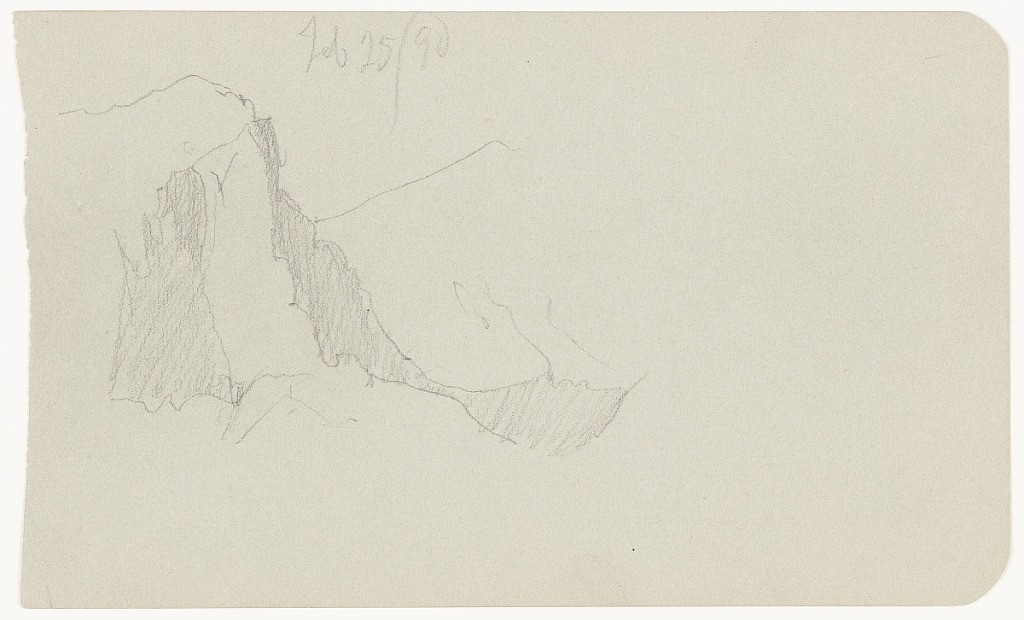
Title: Rugged Mountainside, Mexico
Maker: Frederic Edwin Church, American, 1826–1900
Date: February 25, 1890
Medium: Graphite on gray-green wove paper
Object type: Drawing
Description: Landscape sketch showing a view of a rugged mountainside, likely north of Mexico City, Mexico. A rocky summit is visible at left, with dark, shaded ridges running down its side at right. Behind it, the outline of another sharp mountain is partially rendered. Sketch seemingly unfinished.